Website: lowes
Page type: address-validator
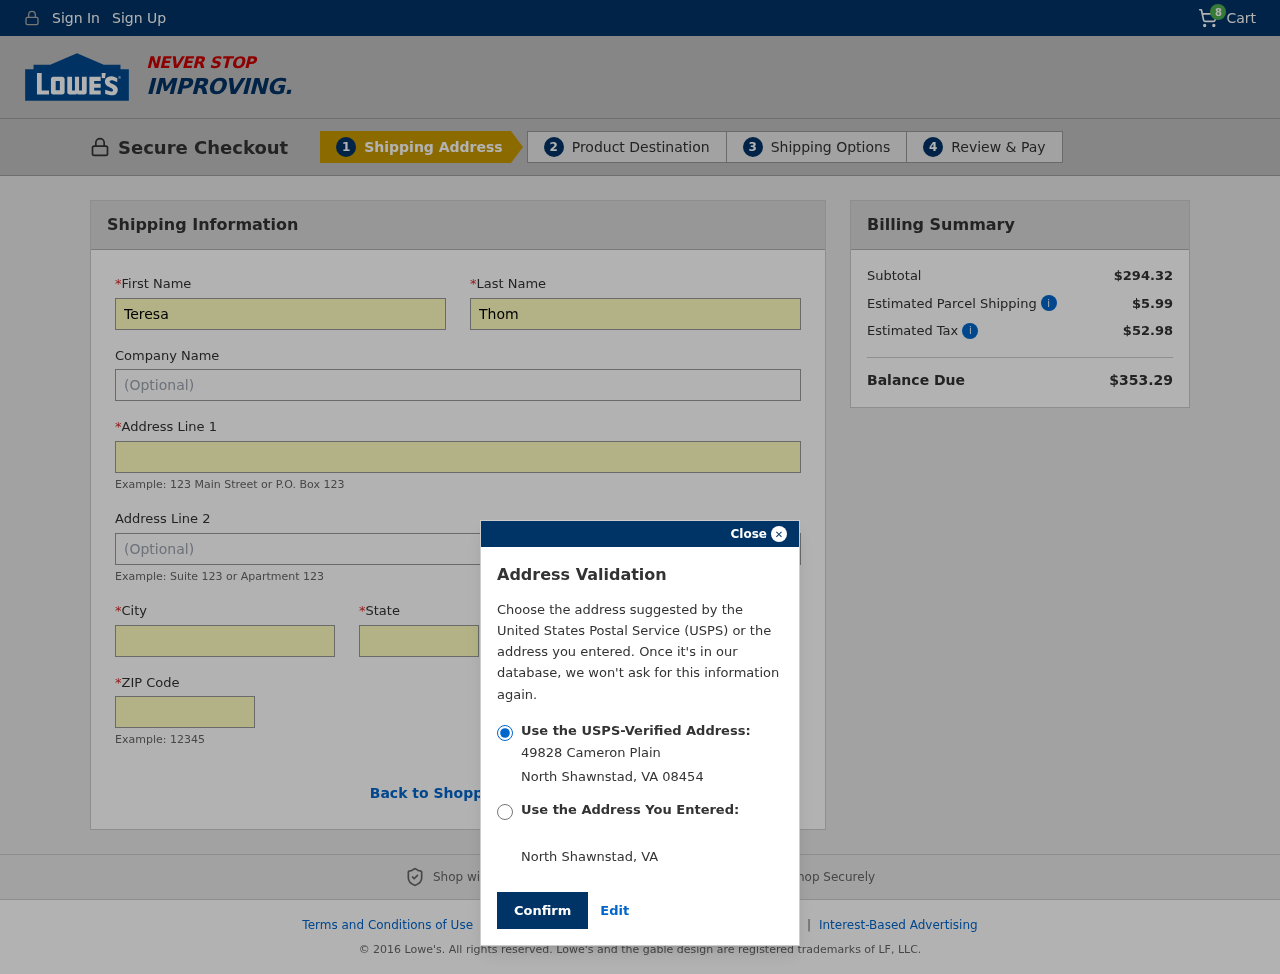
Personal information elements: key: PII_CITY
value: North Shawnstad
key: PII_COMPANY
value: Garza, Wiggins and Hughes
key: PII_FIRSTNAME
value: Teresa
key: PII_LASTNAME
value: Thomas
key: PII_POSTCODE
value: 08454
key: PII_STATE
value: Virginia
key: PII_STATE_ABBR
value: VA
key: PII_STREET
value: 49828 Cameron Plain
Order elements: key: ORDER_NUM_ITEMS
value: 8
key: ORDER_SUBTOTAL
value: $294.32
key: ORDER_SHIPPING_COST
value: $5.99
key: ORDER_TAX
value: $52.98
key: ORDER_TOTAL
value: $353.29